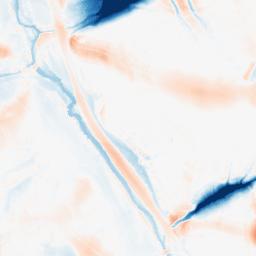
Category: morphological
Decomposition family: morphological_ellipse
Decomposition parameters: operation: average
width: 50
height: 50
Upsampling method: bspline
Upsampling parameters: scale: 4
Upsampling scale: 4